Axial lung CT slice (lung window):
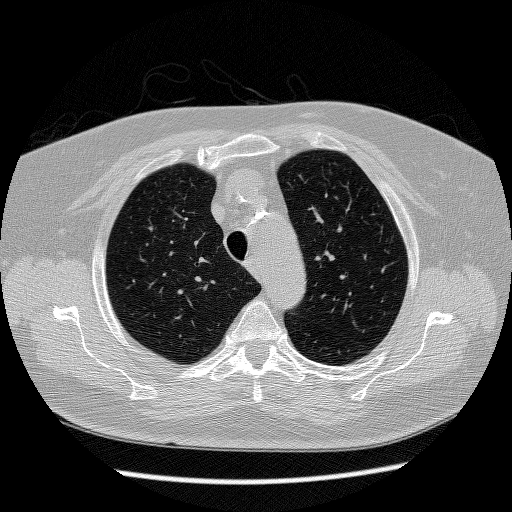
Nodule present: no